Question: I'm developing a GUI for my MatLab code using UITab and UITabGroup from this previous post:
<URL>
However that code populates each tabs ui within a single function. Since my user interface is going to be more complicated than that, I'm hoping to create a figure for each tab using it's own function .m file and then import that figure into the main GUI function .m file. It attempted to do this by returning the figure from the original function to the main gui:
'''
function tabbedUI = tab_gui1()
... Code for tabbed UI
end
'''
'''
function test_embeddedGUI()
hFig = figure('Menubar', 'none');
test = tab_gui1(hFig);
uicontrol('Style', 'pushbutton', 'String', 'This is a simple test', 'Callback', @testButton);
function testButton(src, evt)
disp('button was pressed');
end
end
'''
My problem is that when I create the 'sub figure' it creates a new figure window and doesn't embed it into the main GUI's figure.

How do I create a figure that can be embedded within another figure?
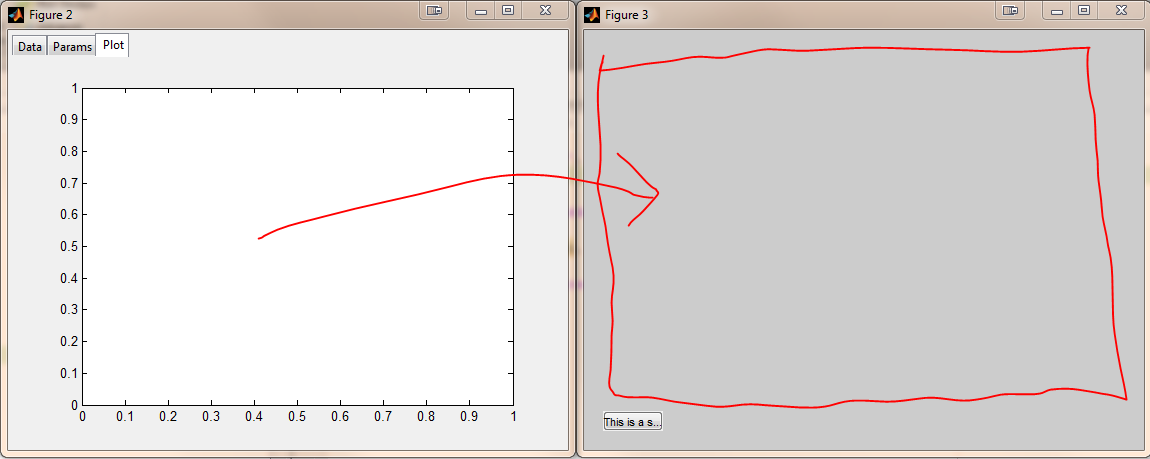
Answer: Instead of creating a new a new figure, instead pass the parent object you want to embed the code into. For example, (assuming you used the linked questions' accepted answer's code):
'''
function tab_gui1(parent)
hTabGroup = uitabgroup('Parent', parent); % parent here is the main GUI figure.
hTabs(1) = uitab('Parent', hTabGroup, 'Title', 'Data');
hTabs(2) = uitab('Parent', hTabGroup, 'Title', 'Params');
hTabs(3) = uitab('Parent', hTabGroup, 'Title', 'Plot');
set(hTabGroup, 'SelectedTab', hTabs(1));
... Rest of Code is the same
end
'''
Then pass the parent object to the sub GUI function:
'''
function test_embeddedGUI()
hFig = figure('Menubar', 'none');
tab_gui1(hFig); % your parent object being passed is the main figure.
uicontrol('Style', 'pushbutton', 'String', 'This is a simple test', 'Callback', @testButton);
function testButton(src, evt)
disp('button was pressed');
end
end
'''
However with this particular arrangement you get elements that can/will overlap:

Notice that the buttons are overlapping. From what I can gather from your question, it appears that you want to have a tabular main interface with sub interfaces for each tab. I suggest creating the tabbed interface on the main GUI and then creating a <URL> for each of those tabs. You would then populate those uipanels using your separate functions. Here's a quick example:
'''
function test_embeddedGUI()
hFig = figure('Menubar', 'none');
hTabGroup = uitabgroup('Parent', hFig);
hTabs(1) = uitab('Parent', hTabGroup, 'Title', 'First');
hTabs(2) = uitab('Parent', hTabGroup, 'Title', 'Second');
hTabs(3) = uitab('Parent', hTabGroup, 'Title', 'Third');
set(hTabGroup, 'SelectedTab', hTabs(1));
firstPanel = uipanel('Title', 'Main Panel', 'Parent', hTabs(1));
secondPanel = uipanel('Title', 'Secondary Panel', 'Parent', hTabs(2));
thirdPanel = uipanel('Title', 'Final Panel', 'Parent', hTabs(3));
subUI1(firstPanel);
end
'''
'''
function subUI1(parent)
firstButton = uicontrol('Style', 'pushbutton', 'String', 'First Button' ...
, 'Parent', parent, 'Callback', @buttonPress);
function buttonPress(src, evt)
disp('Main Button press');
end
end
'''
Which will create an interface like so: